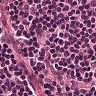
Metastatic tissue present: no